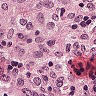
Metastatic tissue present: no